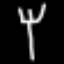
Label: fork